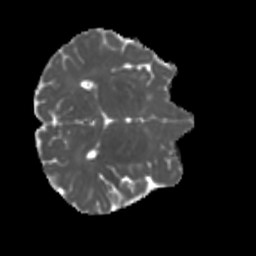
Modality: MD
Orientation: axial
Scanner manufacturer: siemens
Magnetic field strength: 3 T
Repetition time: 4 s
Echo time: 0.0594 s